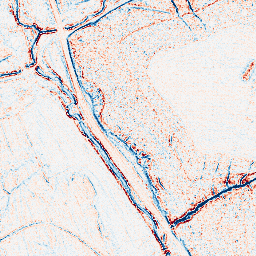
Category: edge_preserving
Decomposition family: bilateral
Decomposition parameters: d: 5
sigma_color: 100
sigma_space: 75
Upsampling method: sinc_blackman
Upsampling parameters: scale: 4
kernel_size: 8
Upsampling scale: 4